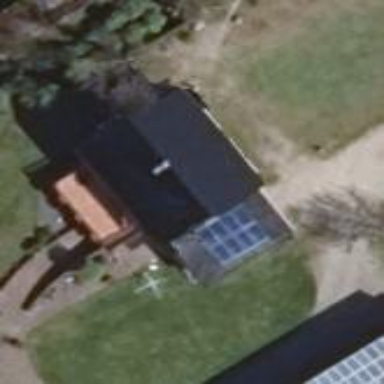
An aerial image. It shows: Building with gabled roof. The roof is oriented along the building and is colored black.